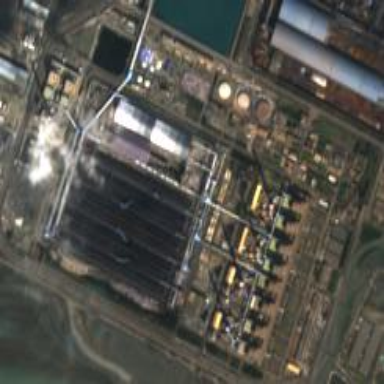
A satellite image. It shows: Industrial area with coal power plant.